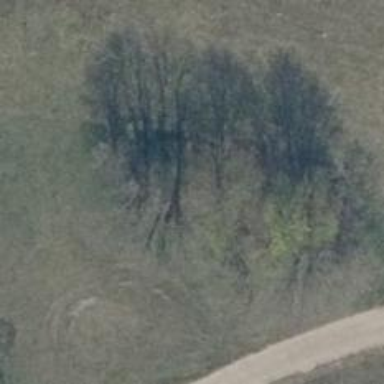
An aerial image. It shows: Beautiful tree in nature.